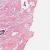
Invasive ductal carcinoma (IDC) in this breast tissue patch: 1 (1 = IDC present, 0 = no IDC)